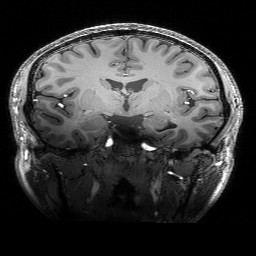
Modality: T1w
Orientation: sagittal